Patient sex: M
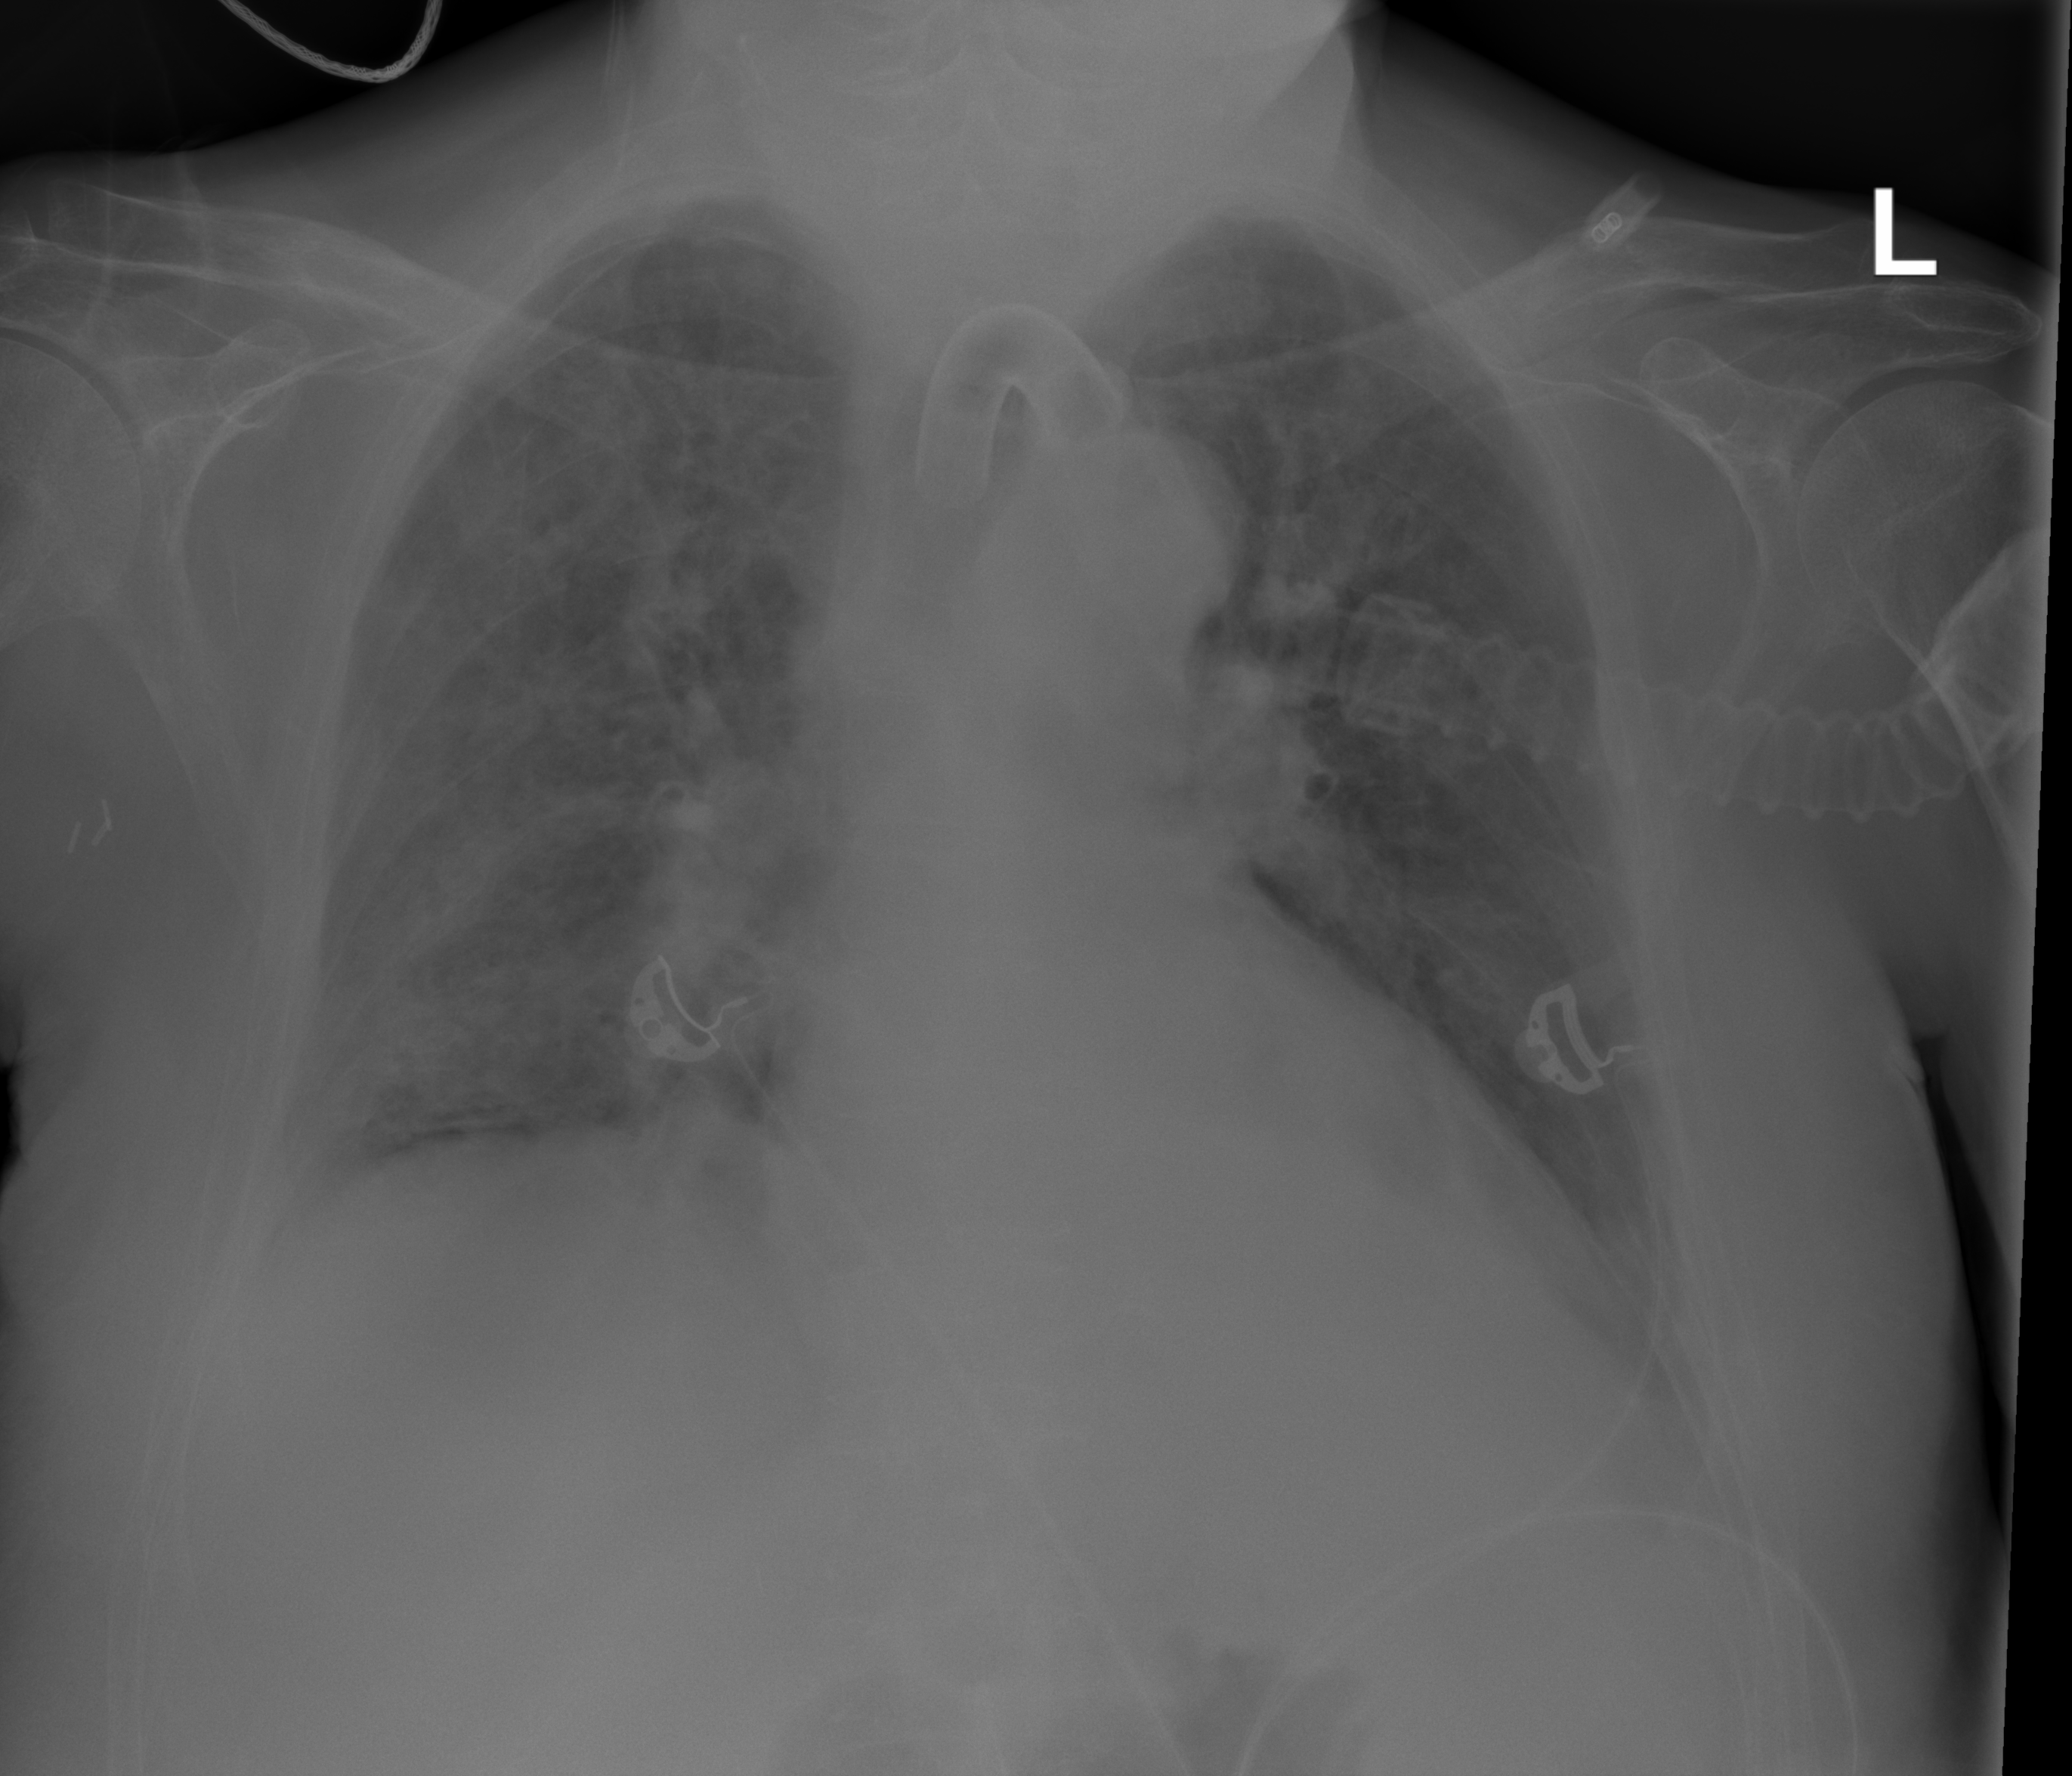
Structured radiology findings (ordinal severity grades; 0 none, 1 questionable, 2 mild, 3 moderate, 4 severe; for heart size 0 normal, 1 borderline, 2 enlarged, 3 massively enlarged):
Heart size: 2
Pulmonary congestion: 2
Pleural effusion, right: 2
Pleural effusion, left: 2
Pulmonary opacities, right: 2
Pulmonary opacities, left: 2
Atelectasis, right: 2
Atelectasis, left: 2